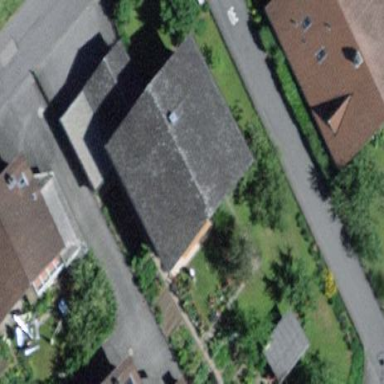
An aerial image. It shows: Residential building.